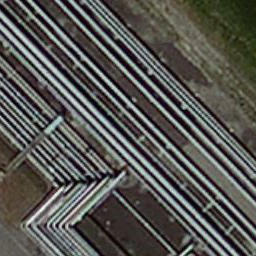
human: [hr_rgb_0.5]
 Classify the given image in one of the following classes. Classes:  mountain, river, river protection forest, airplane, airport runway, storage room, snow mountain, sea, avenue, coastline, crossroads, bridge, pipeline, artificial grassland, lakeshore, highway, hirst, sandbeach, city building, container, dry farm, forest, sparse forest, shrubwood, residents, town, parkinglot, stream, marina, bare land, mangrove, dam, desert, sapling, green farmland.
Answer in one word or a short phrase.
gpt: pipeline